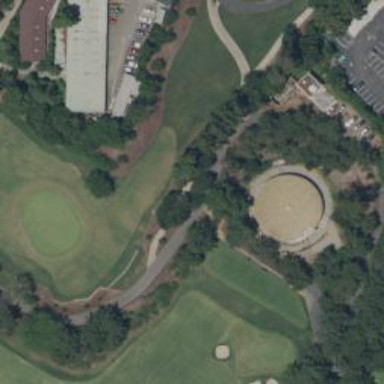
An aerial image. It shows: Path designated for golf carts.